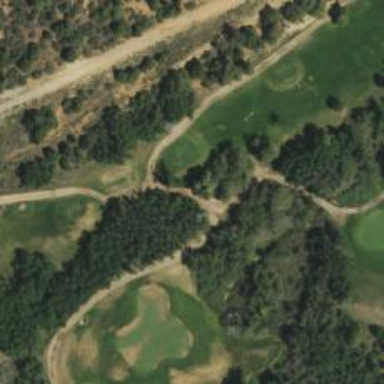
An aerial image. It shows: Path used for both walking and golf.